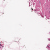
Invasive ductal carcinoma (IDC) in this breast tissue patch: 0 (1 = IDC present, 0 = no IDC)